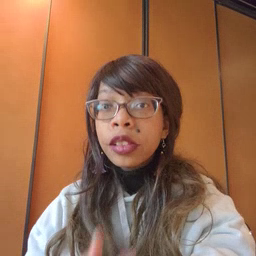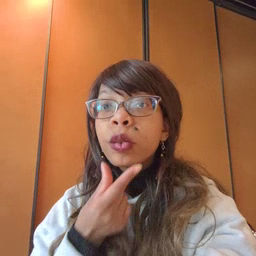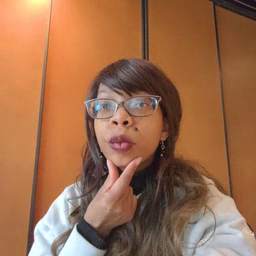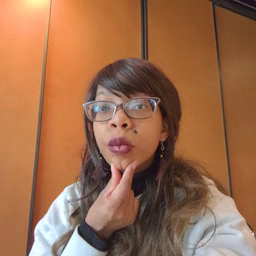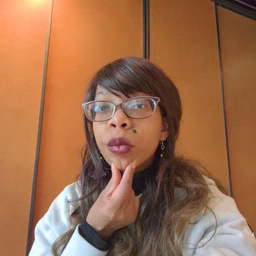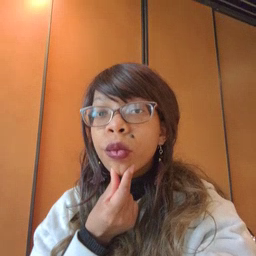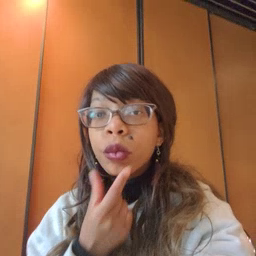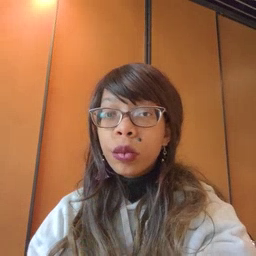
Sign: chin